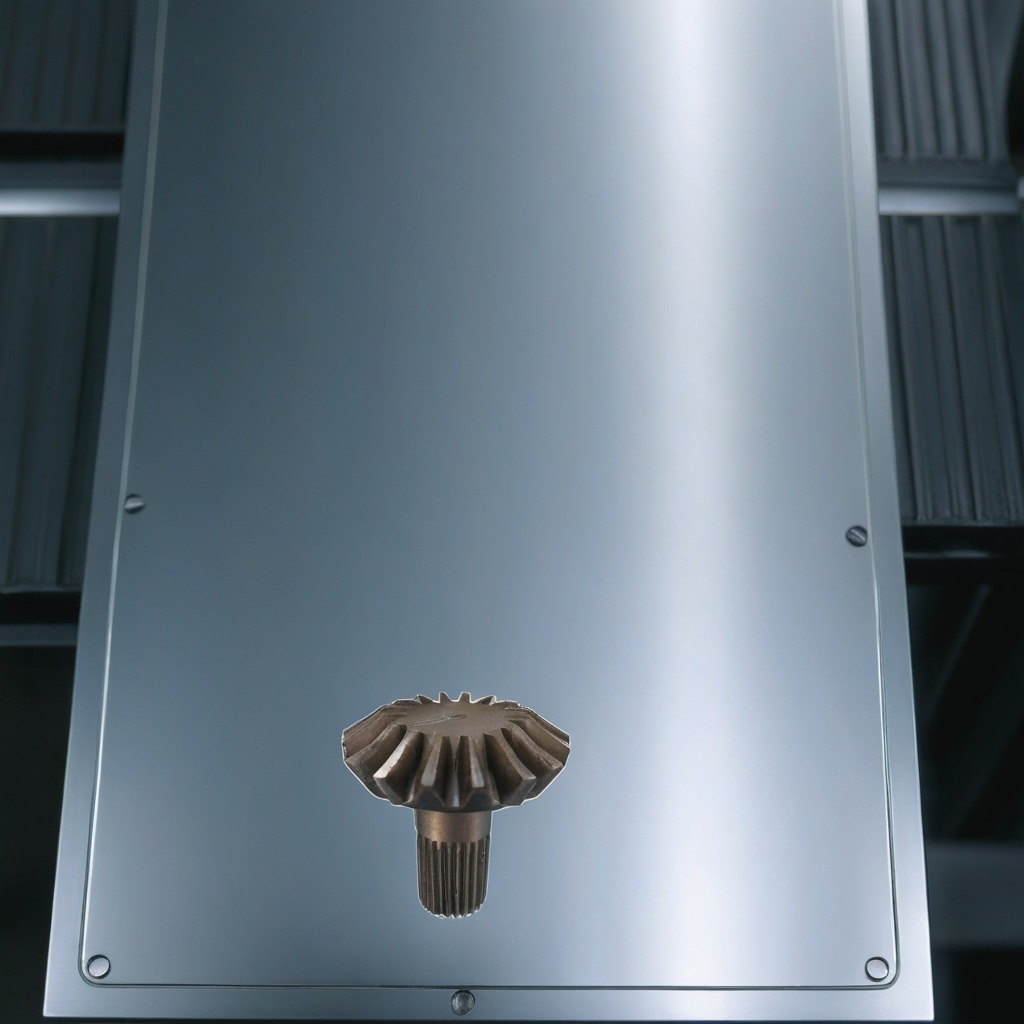
A steel gear with teeth is lying on a metal table in a machine shop under fluorescent lights.